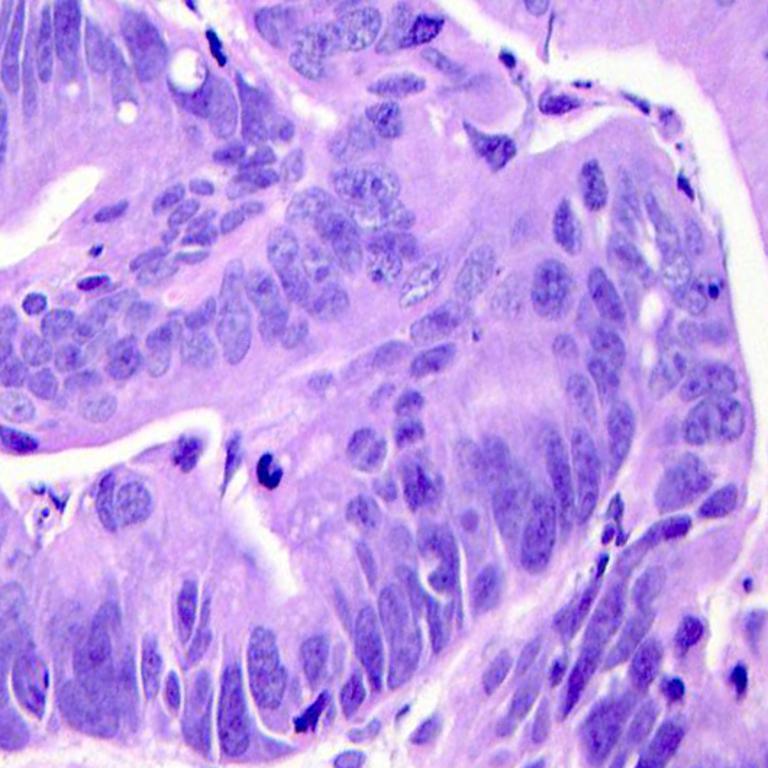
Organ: colon
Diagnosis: adenocarcinomas